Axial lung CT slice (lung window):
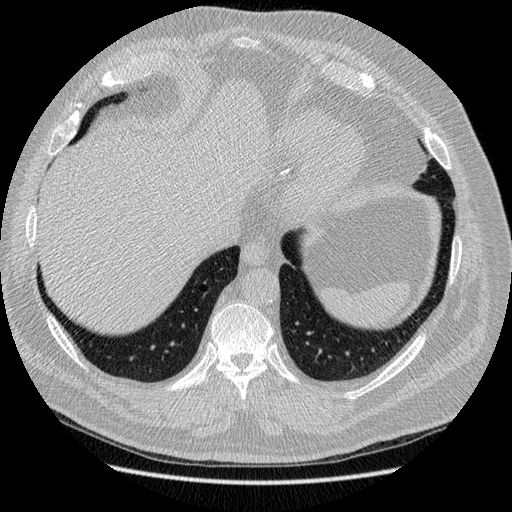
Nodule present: no